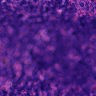
Metastatic tissue present: no